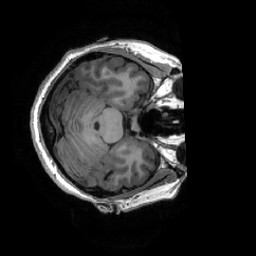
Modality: T1w
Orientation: axial
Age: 30
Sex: female
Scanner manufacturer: ge
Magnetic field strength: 3 T
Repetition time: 0.0073 s
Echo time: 0.003 s